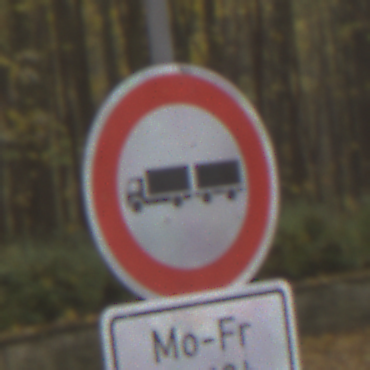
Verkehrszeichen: VerbotLastkraftwagenMitAnhaenger
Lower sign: ZeitangabenMitBeschraenkungAufWochentage2
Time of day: MorningAfternoon
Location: Outdoor (Nature)
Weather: Overcast
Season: Autumn
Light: Natural